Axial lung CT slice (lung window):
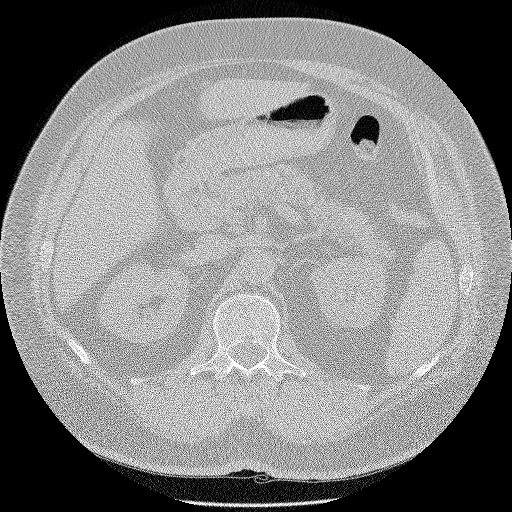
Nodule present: no